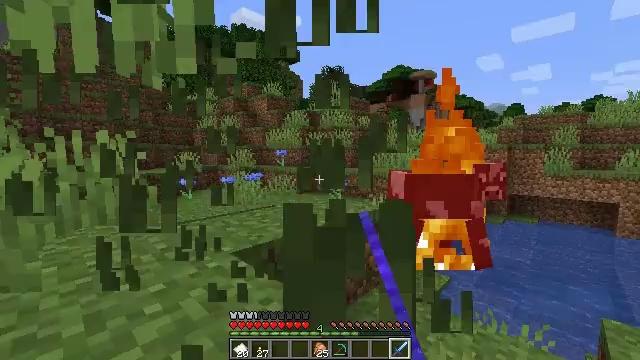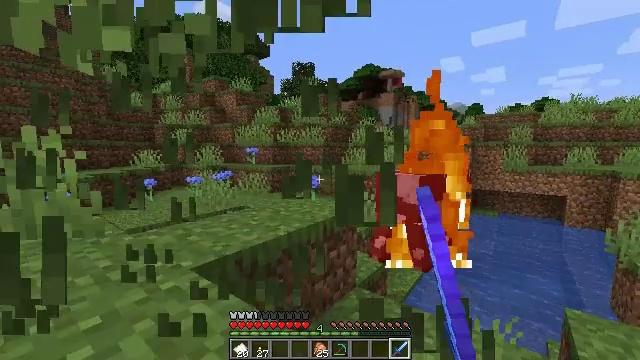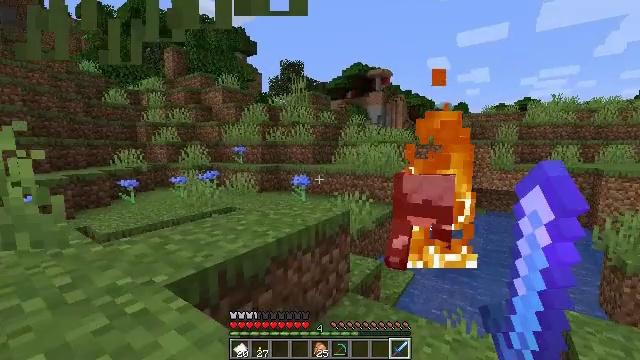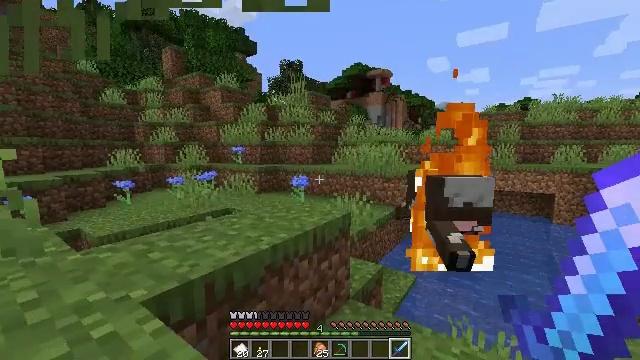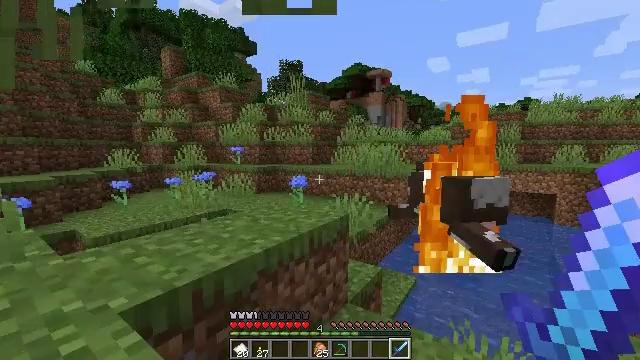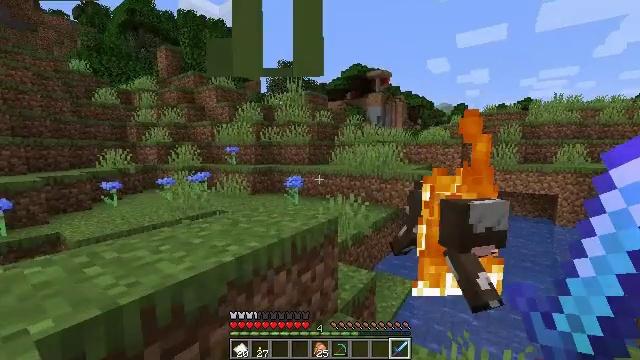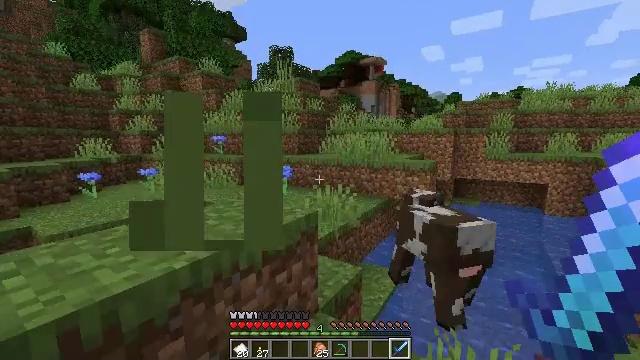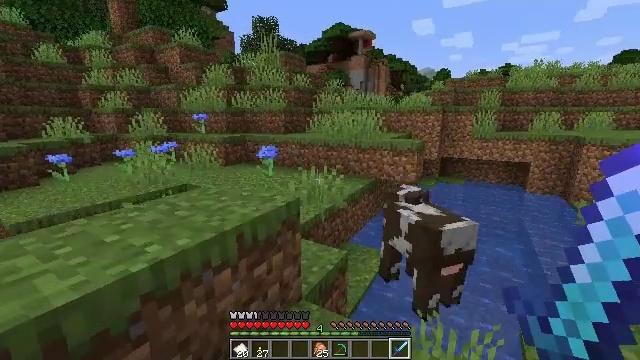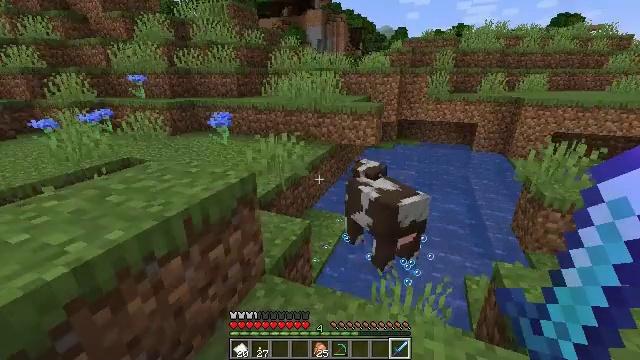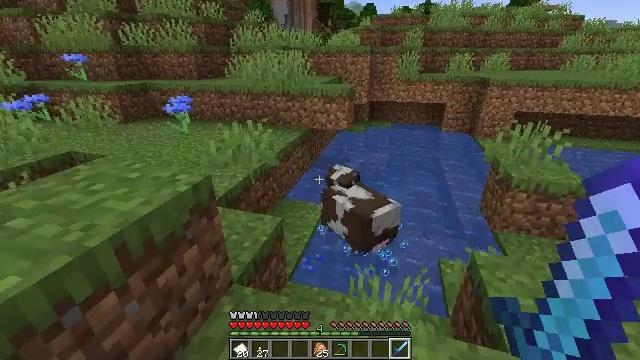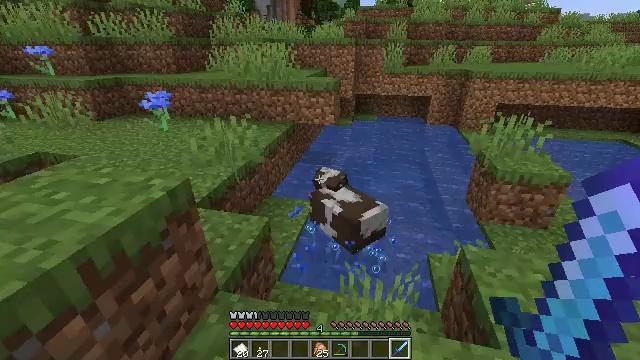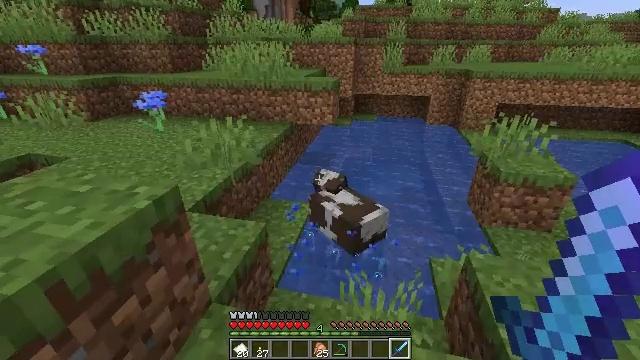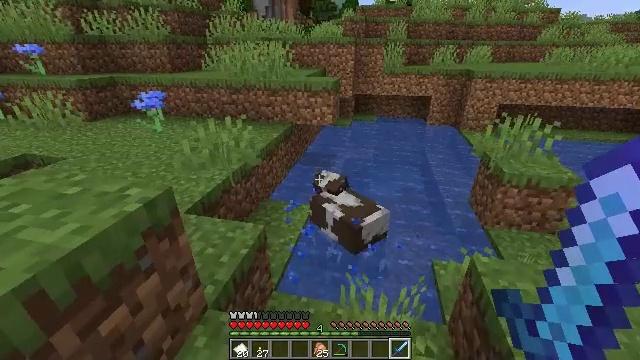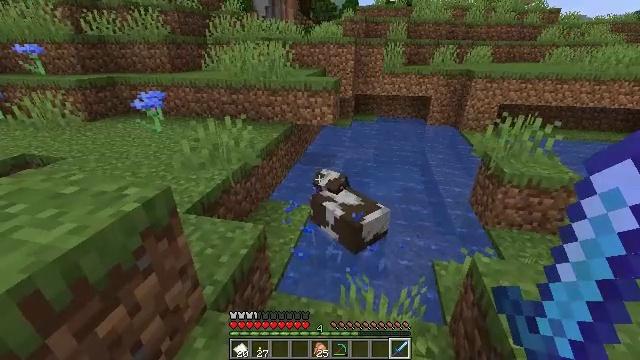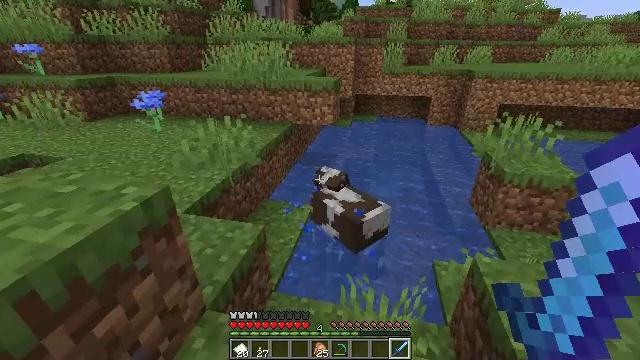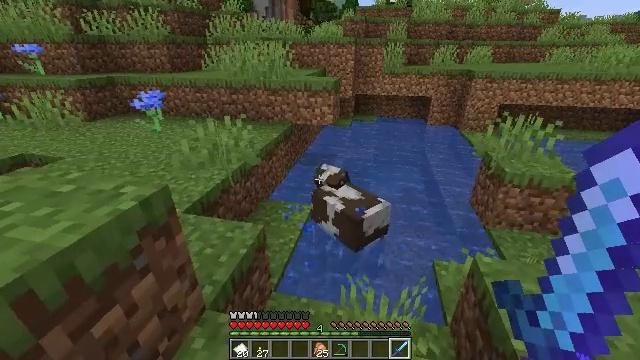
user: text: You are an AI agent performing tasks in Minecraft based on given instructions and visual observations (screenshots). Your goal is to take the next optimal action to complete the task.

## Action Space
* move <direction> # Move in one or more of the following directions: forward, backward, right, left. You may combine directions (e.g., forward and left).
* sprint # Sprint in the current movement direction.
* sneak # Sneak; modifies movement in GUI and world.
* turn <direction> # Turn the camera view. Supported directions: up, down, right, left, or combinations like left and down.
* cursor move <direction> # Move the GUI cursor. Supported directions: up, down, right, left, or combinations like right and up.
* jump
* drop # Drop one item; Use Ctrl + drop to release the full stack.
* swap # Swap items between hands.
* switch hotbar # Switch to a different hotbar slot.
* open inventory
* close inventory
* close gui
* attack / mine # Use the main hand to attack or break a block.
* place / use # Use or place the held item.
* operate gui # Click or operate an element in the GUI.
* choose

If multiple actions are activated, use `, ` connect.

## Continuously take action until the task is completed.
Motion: motion action
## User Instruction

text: Hunt animals.
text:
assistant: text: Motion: move forward, turn right
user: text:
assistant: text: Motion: move forward, turn right
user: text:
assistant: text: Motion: move forward
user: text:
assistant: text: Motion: move forward
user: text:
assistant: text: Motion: move forward
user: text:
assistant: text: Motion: move forward, turn right and down
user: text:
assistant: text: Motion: move forward, turn right and down
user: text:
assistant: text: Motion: move forward, turn right and down
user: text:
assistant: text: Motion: move forward, turn right and down
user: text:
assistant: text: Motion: turn right and down
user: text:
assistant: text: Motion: no_op
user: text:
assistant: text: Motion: no_op
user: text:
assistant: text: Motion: no_op
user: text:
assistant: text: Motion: no_op
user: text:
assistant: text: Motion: no_op
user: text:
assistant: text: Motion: move forward
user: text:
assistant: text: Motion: move forward
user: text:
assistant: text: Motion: move forward, turn down
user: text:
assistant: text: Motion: move forward, turn down
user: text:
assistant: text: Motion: move forward, turn right and down
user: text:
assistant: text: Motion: move forward
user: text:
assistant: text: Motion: move forward
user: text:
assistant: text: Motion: move forward, turn right and down
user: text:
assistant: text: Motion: move forward, turn right and down
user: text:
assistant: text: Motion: move forward, turn right and down
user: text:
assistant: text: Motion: move forward
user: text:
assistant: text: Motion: move forward, attack / mine
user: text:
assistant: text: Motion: turn down, attack / mine
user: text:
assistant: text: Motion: turn down, attack / mine
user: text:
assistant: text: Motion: attack / mine